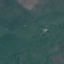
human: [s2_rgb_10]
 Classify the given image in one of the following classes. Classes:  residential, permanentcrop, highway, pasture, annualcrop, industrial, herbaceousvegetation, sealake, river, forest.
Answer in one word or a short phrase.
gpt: Pasture